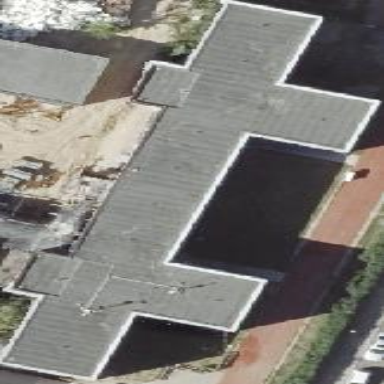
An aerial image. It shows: School building.